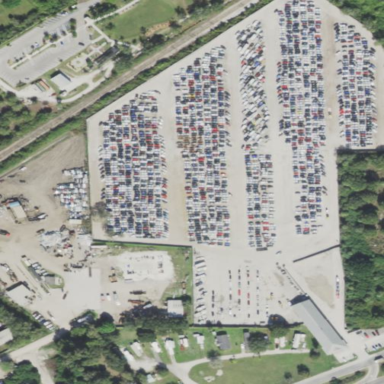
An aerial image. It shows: Scrap yard situated in industrial area.